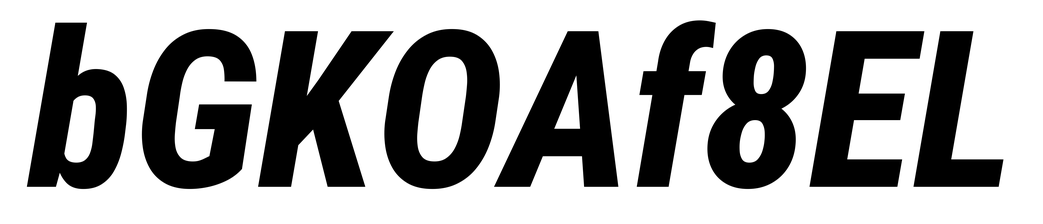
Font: Roboto-Italic_Condensed_ExtraBold_Italic